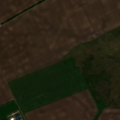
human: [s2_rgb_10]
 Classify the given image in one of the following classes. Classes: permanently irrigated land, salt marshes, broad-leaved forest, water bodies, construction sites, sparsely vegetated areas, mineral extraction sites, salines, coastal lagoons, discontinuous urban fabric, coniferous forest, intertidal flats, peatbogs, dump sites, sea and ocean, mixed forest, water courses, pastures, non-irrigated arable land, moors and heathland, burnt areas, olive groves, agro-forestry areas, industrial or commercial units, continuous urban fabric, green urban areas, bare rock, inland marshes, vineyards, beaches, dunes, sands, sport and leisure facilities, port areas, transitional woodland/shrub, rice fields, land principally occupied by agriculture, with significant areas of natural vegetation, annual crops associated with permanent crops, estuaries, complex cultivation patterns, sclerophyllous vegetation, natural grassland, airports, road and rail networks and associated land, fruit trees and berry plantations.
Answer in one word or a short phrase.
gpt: industrial or commercial units, non-irrigated arable land, natural grassland